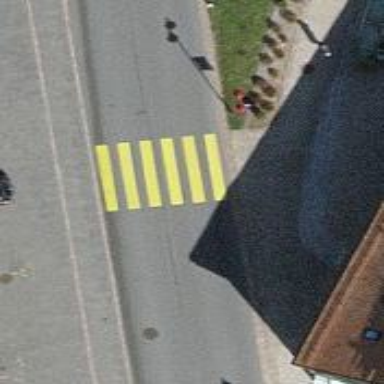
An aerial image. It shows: Uncontrolled zebra crossing on the road.